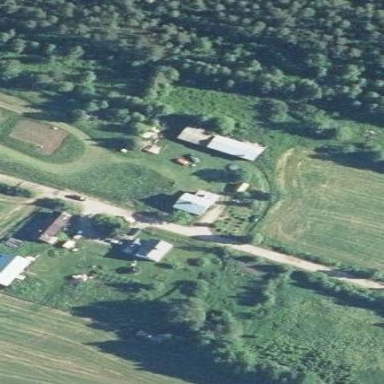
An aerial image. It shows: Farmyard area.